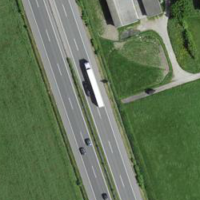
EUNIS habitat code: 57
Species observed at this site:
Lamium galeobdolon